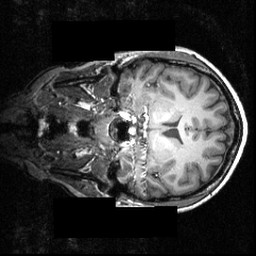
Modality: T1w
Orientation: coronal
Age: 28
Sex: female
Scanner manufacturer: siemens
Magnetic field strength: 3.951 T
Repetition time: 1.5 s
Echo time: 0.00335 s